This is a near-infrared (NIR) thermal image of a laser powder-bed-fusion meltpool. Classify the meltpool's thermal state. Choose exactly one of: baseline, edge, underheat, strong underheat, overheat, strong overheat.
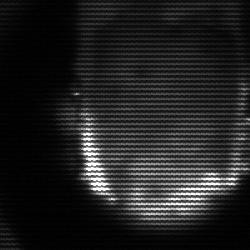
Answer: baseline